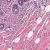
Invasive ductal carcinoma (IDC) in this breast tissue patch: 0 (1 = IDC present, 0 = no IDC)